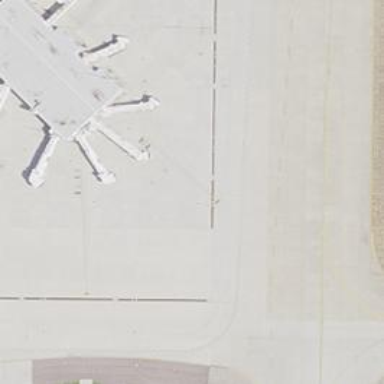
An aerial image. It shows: Airport gate.